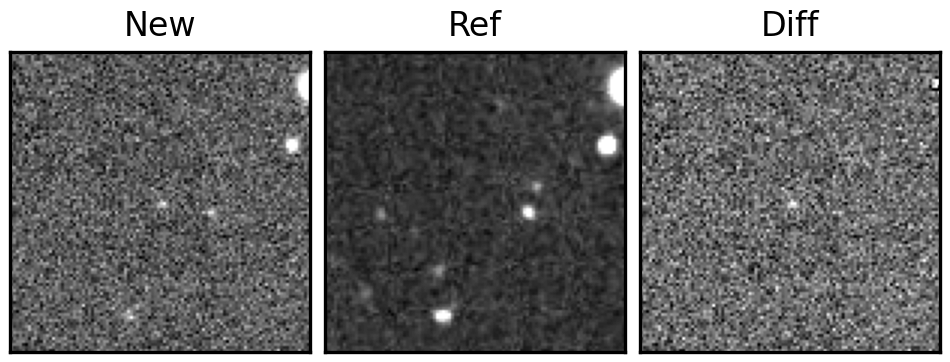
Label: real